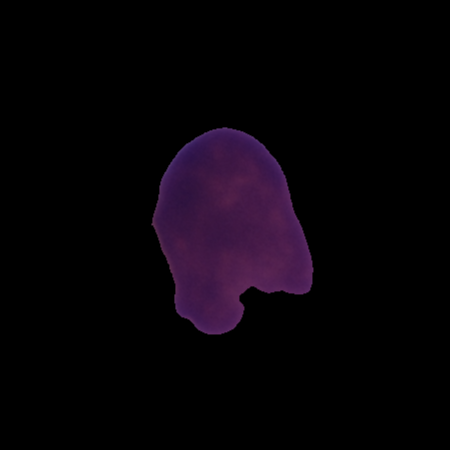
Label: healthy